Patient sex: M
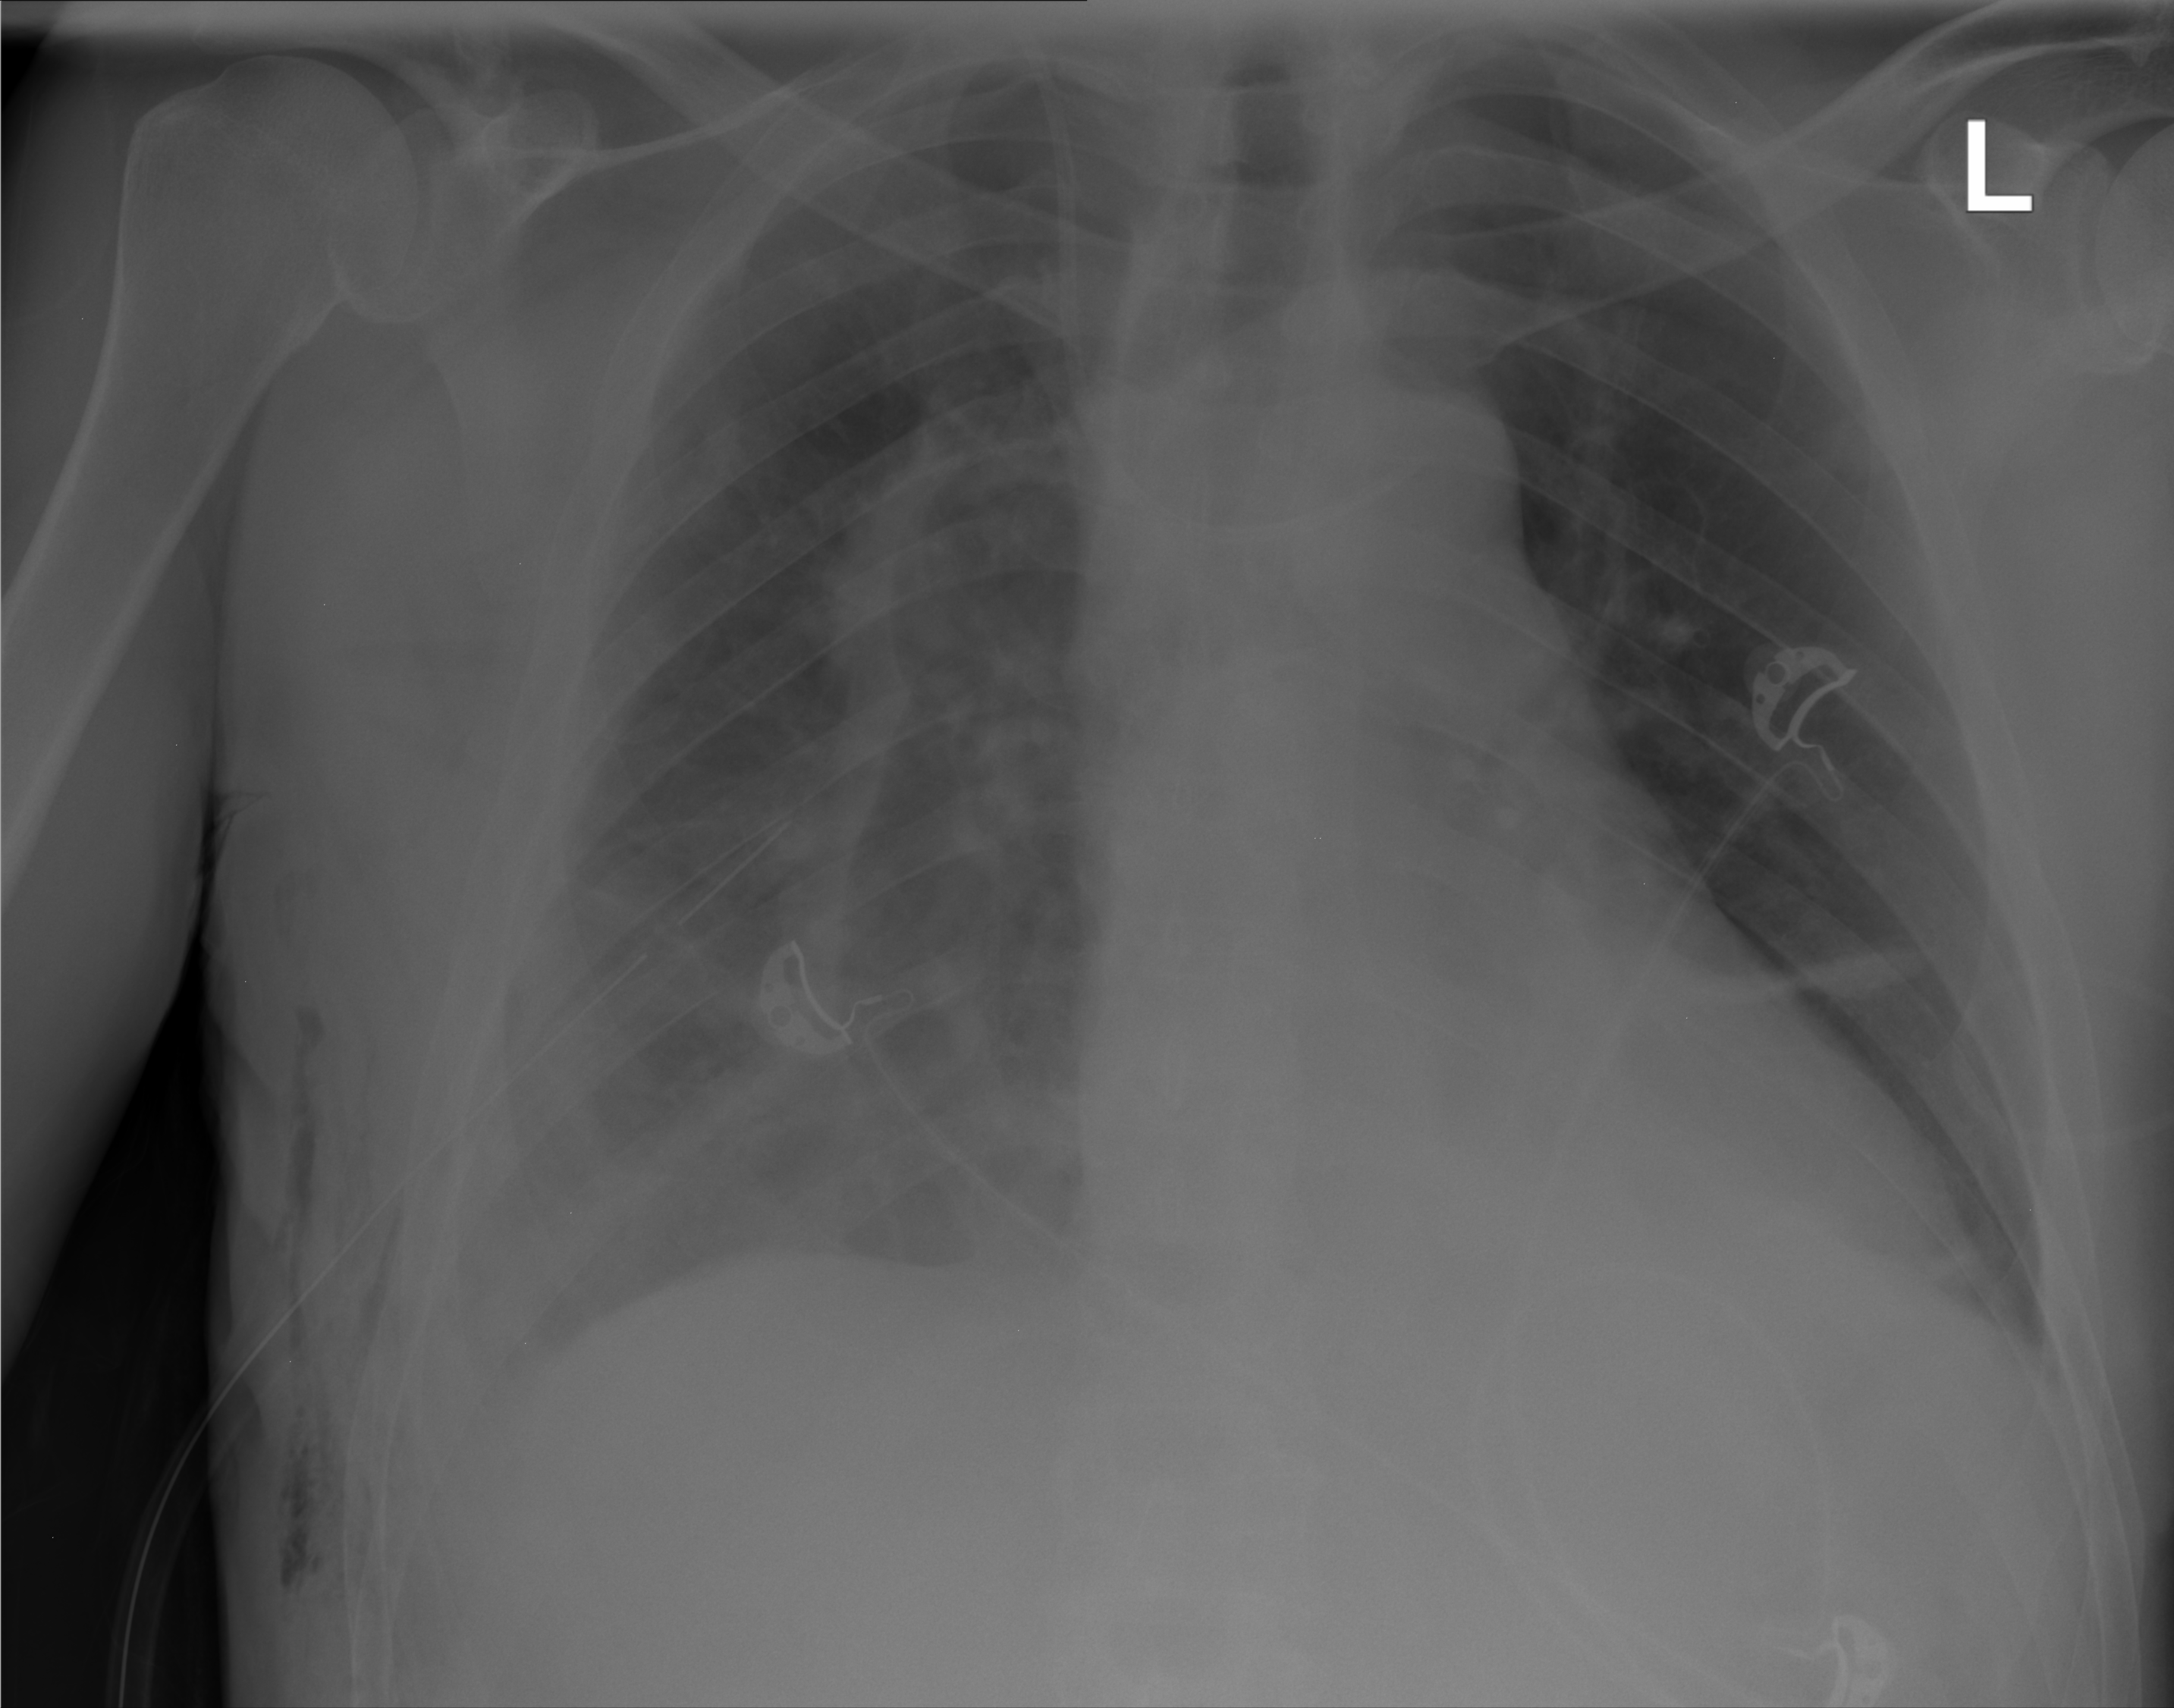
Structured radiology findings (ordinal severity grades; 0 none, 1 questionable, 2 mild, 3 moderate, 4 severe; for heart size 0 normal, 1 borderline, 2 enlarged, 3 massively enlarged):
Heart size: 0
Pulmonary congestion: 0
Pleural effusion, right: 2
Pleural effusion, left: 0
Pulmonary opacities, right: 1
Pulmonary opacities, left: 0
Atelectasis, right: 2
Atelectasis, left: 2